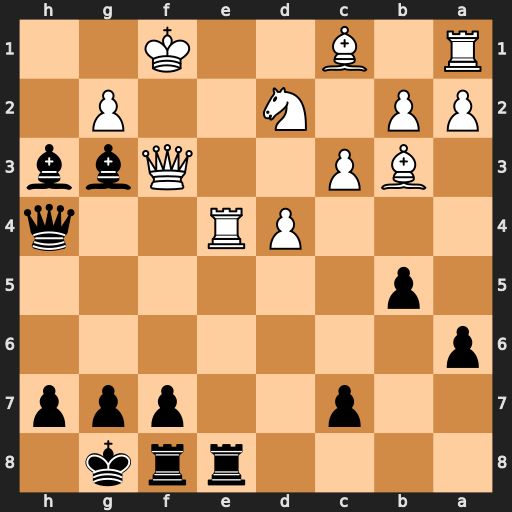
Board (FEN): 4rrk1/2p2ppp/p7/1p6/3PR2q/1BP2Qbb/PP1N2P1/R1B2K2
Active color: b
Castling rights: -
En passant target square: -
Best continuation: Bg4 Bxf7+ Kh8